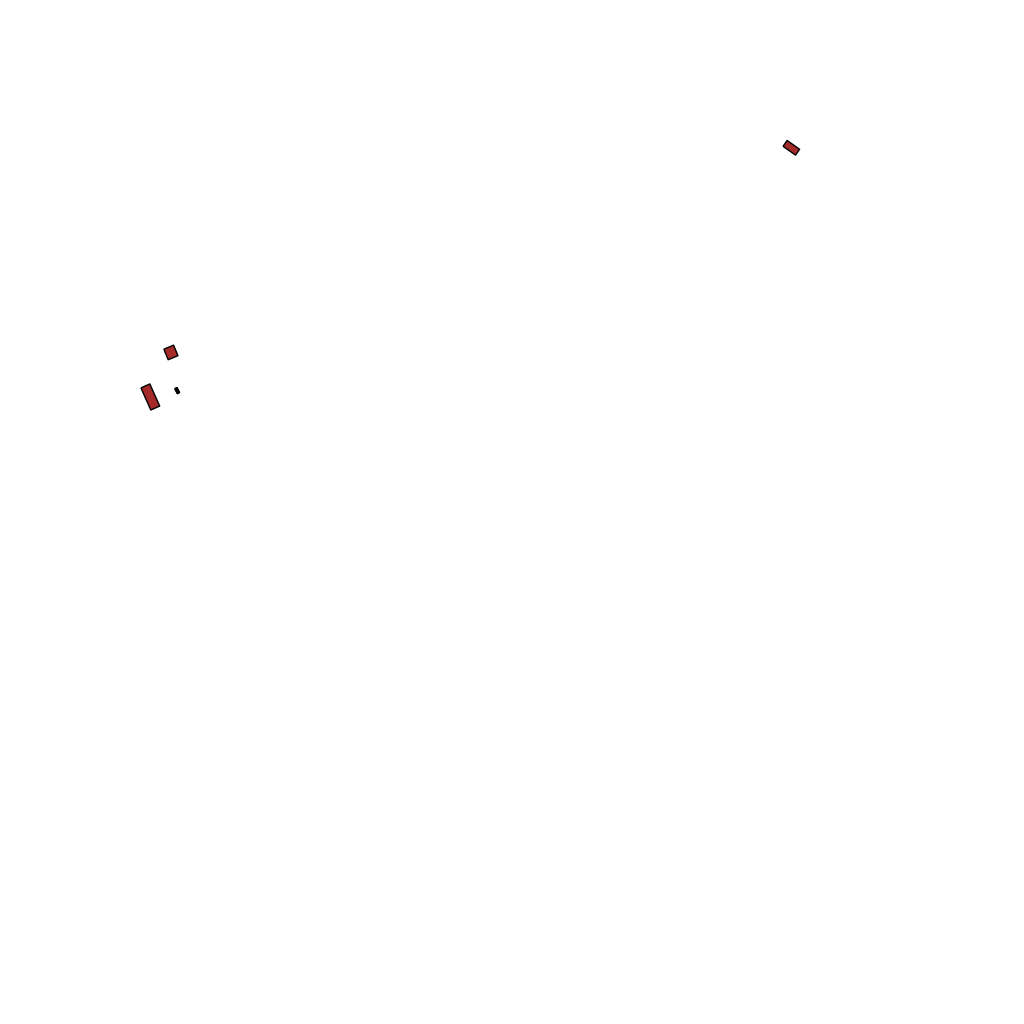
Tags: overhead vector_map, recreation, residential, individual_rise, density_1, Building, Facility, 1.0 km²